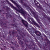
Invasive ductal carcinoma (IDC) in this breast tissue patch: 1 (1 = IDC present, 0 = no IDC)